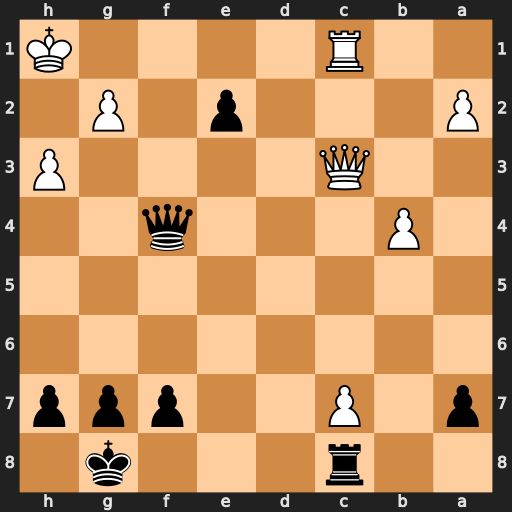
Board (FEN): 2r3k1/p1P2ppp/8/8/1P3q2/2Q4P/P3p1P1/2R4K
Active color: b
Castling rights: -
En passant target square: -
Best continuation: Rxc7 Qxc7 Qxc7